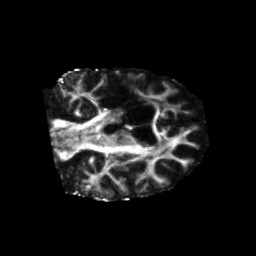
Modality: FA
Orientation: coronal
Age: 58
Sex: male
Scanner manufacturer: siemens
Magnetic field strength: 3 T
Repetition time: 5.25 s
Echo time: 0.08 s